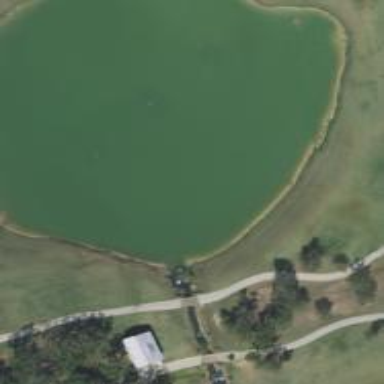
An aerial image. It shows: Water hazard in golf course. The hazard is natural water feature.